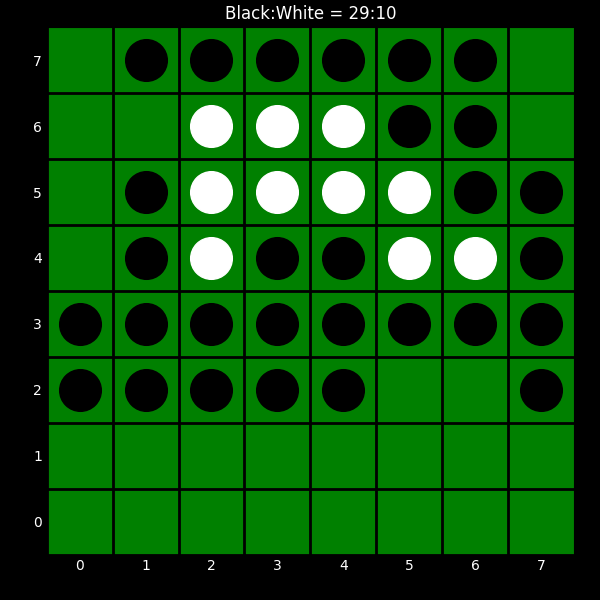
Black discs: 29
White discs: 10